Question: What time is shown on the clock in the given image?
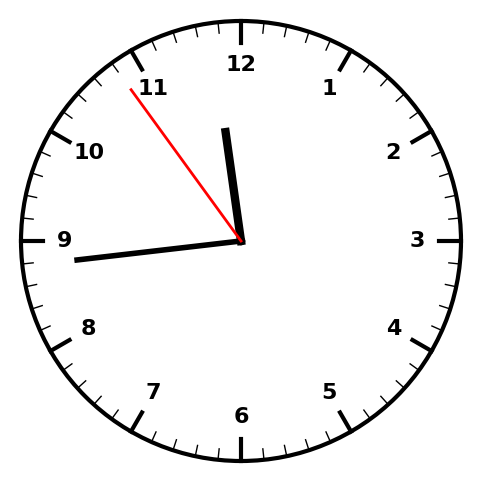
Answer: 11:43:54